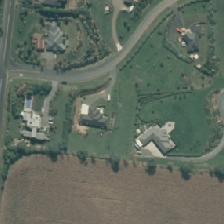
Land cover: urban_build_up